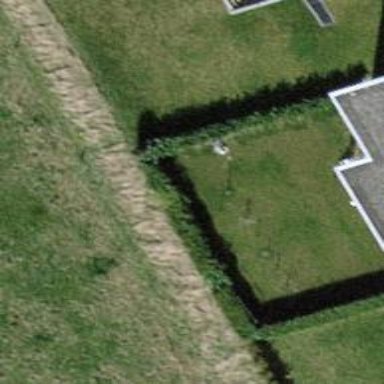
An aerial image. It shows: Hedge barrier.